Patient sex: F
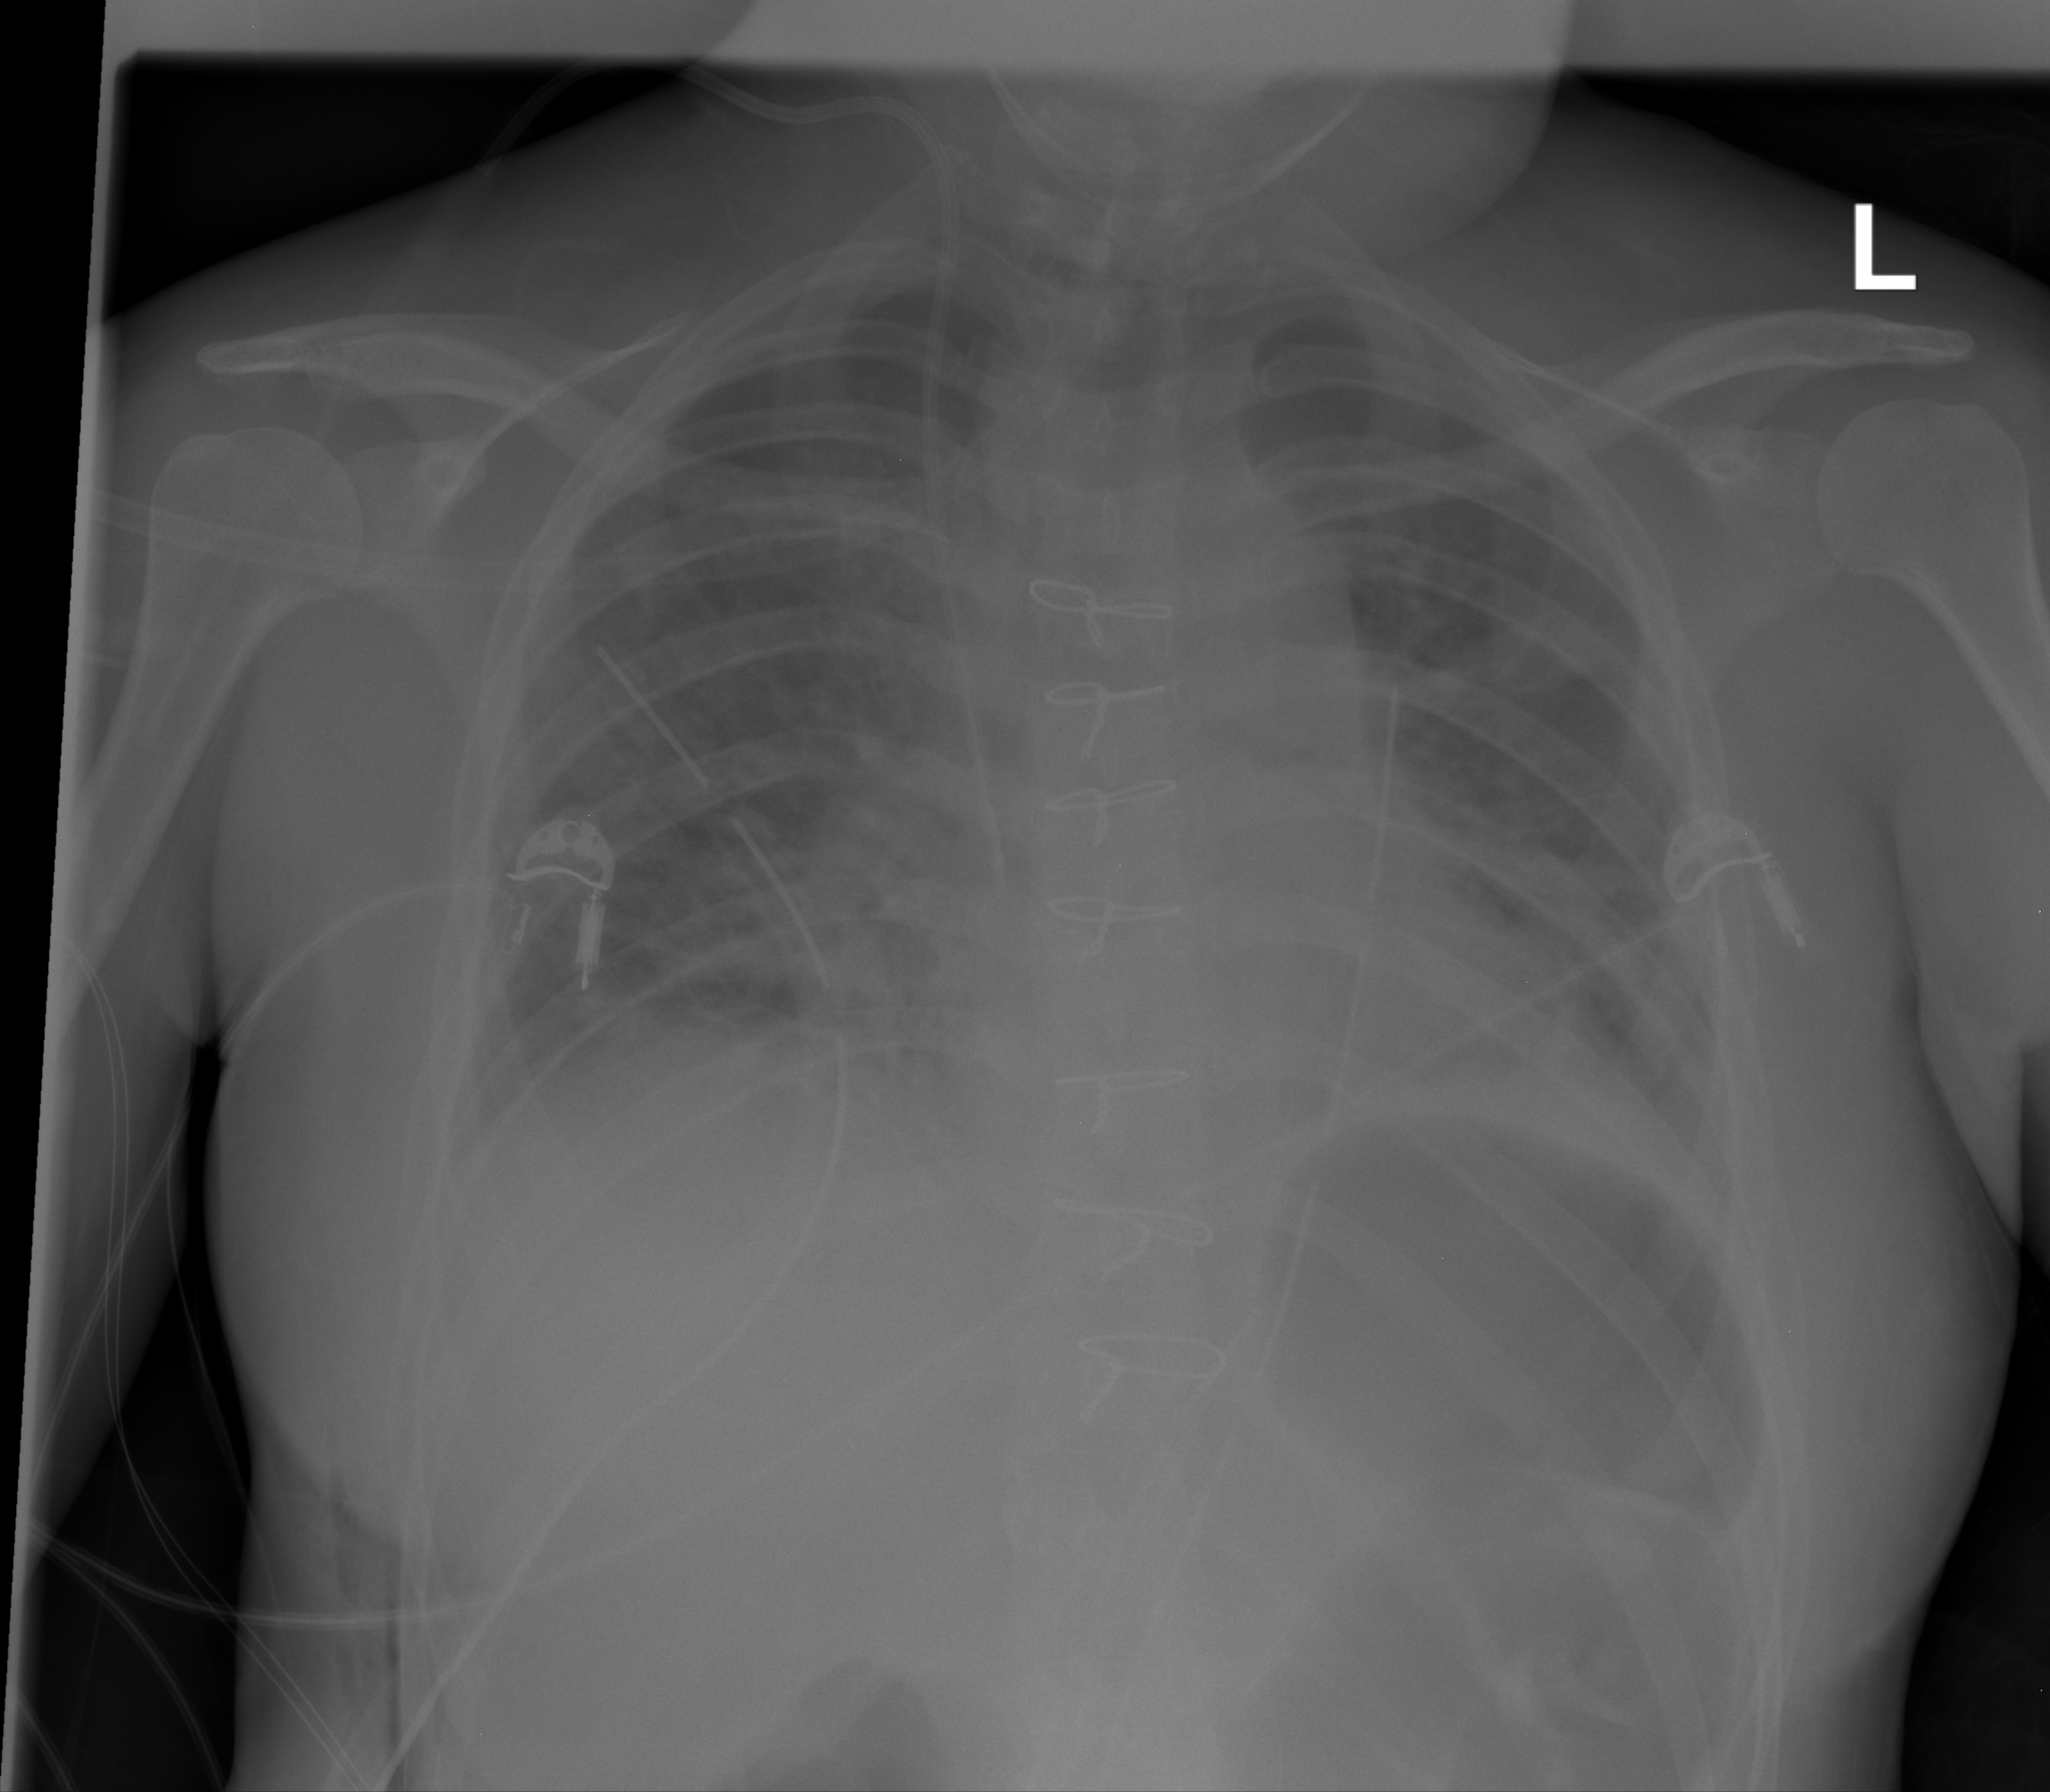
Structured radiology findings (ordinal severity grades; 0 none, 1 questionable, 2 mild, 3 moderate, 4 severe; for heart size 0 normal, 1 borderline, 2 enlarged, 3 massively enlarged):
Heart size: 2
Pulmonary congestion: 1
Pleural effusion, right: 2
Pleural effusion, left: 1
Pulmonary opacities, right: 2
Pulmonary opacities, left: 2
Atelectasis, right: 2
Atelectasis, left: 2